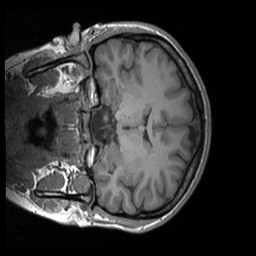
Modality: T1w
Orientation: coronal
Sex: female
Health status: ill
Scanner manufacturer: siemens
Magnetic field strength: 3 T
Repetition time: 1.66 s
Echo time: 0.00254 s